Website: lowes
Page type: billing-address
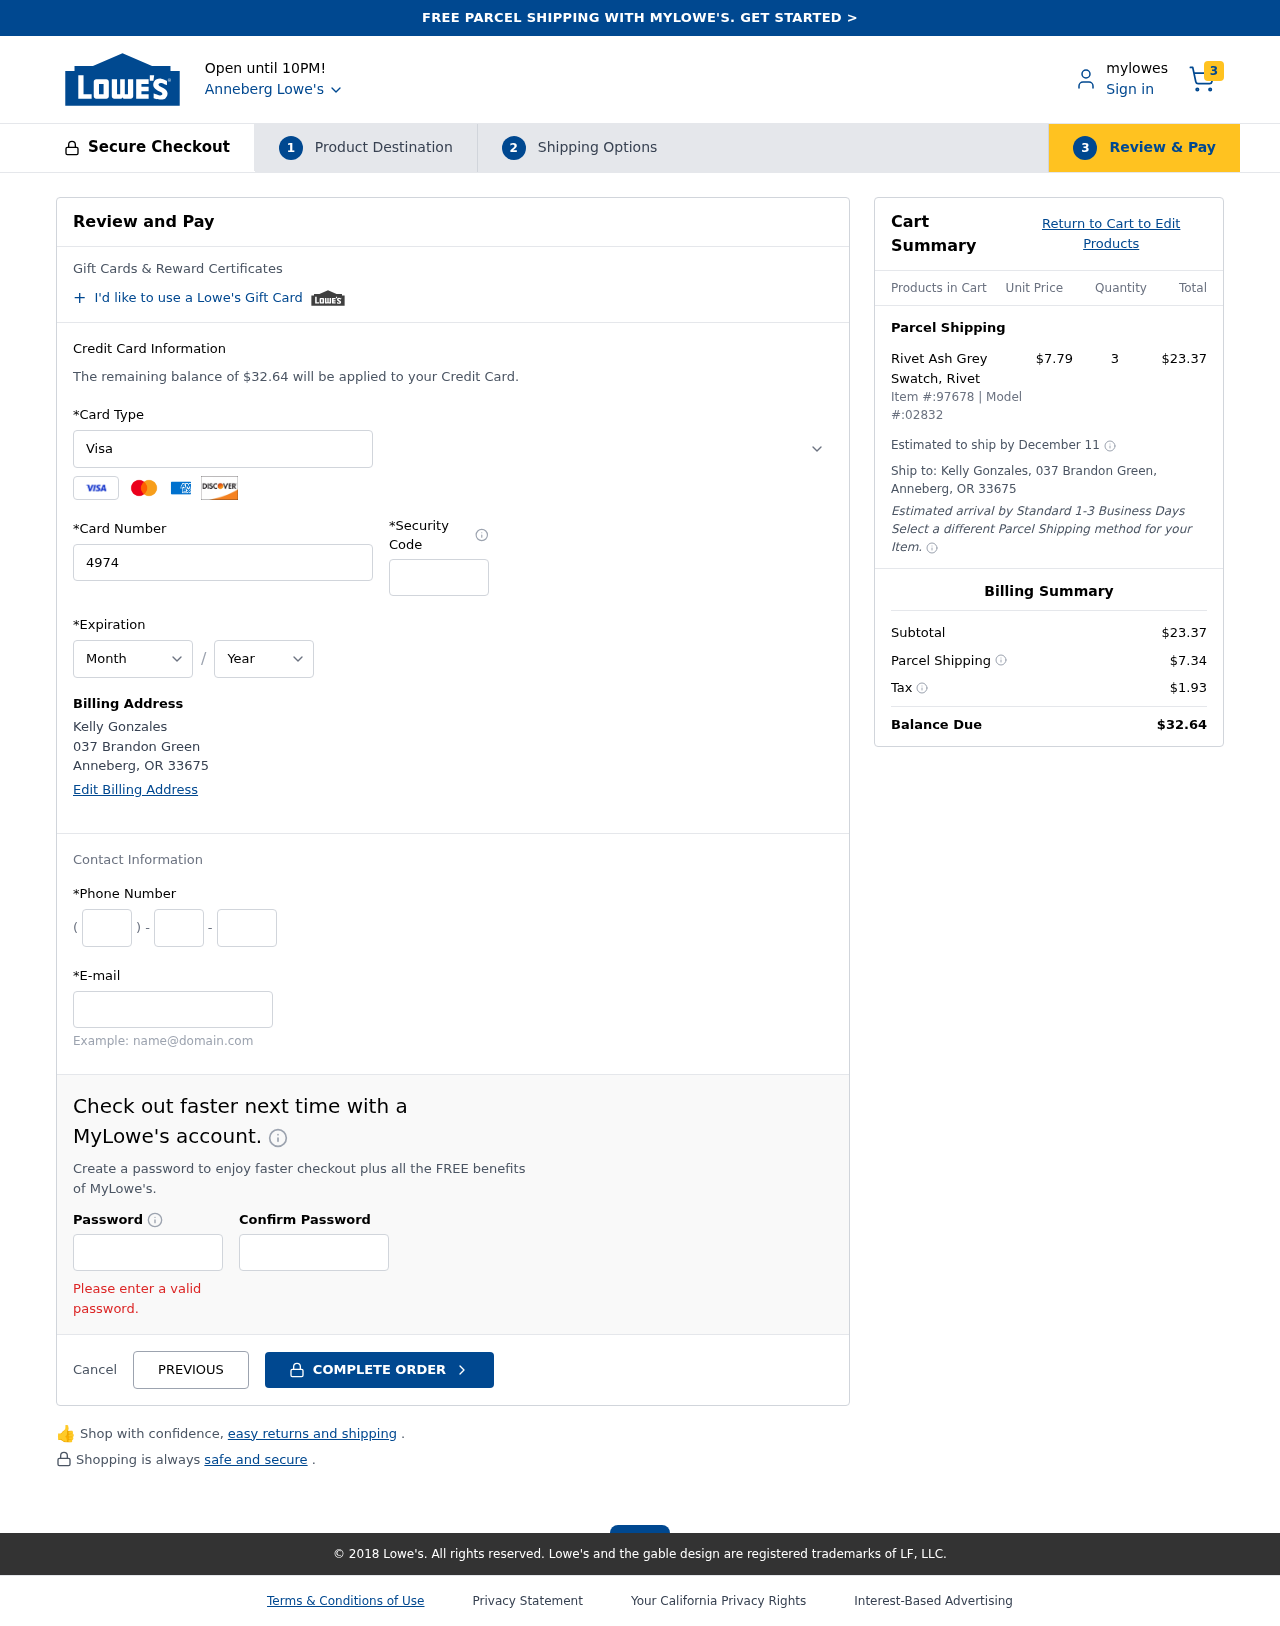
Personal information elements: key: PII_CARD_CVV
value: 231
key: PII_CARD_EXPIRY_MONTH
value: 07
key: PII_CARD_EXPIRY_YEAR
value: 29
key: PII_CARD_NUMBER
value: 4974 1604 8188 2948
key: PII_CARD_TYPE
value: Visa
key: PII_CITY
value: Anneberg
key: PII_CITY_STATE_ZIP
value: Anneberg, OR 33675
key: PII_EMAIL
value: kelly.gonzales@yahoo.com
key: PII_FULLNAME
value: Kelly Gonzales
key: PII_PHONE_AREA
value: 200
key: PII_PHONE_PREFIX
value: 451
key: PII_PHONE_SUFFIX
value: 3125
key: PII_STREET
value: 037 Brandon Green
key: PII_FULLNAME2
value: Kelly Gonzales
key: PII_STATE_ABBR
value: OR
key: PII_POSTCODE
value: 33675
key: PII_POSTCODE_FULL
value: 33675
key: PII_CITY_STATE
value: Anneberg, OR
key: PII_STATE_ABBR2
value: OR
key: PII_POSTCODE_NUMERIC
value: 33675
Product elements: key: PRODUCT1_NAME
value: Rivet Ash Grey Swatch, Rivet
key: PRODUCT1_PRICE
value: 7.79
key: PRODUCT1_QUANTITY
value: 3
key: PRODUCT_ITEM_NUMBER
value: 97678
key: PRODUCT_MODEL_NUMBER
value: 02832
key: PRODUCT1_LINE_TOTAL
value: $23.37
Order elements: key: ORDER_NUM_ITEMS
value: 3
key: ORDER_TOTAL
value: $32.64
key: ORDER_SHIPPING_DATE
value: December 11
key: ORDER_SUBTOTAL
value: $23.37
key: ORDER_SHIPPING_COST
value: $7.34
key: ORDER_TAX
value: $1.93